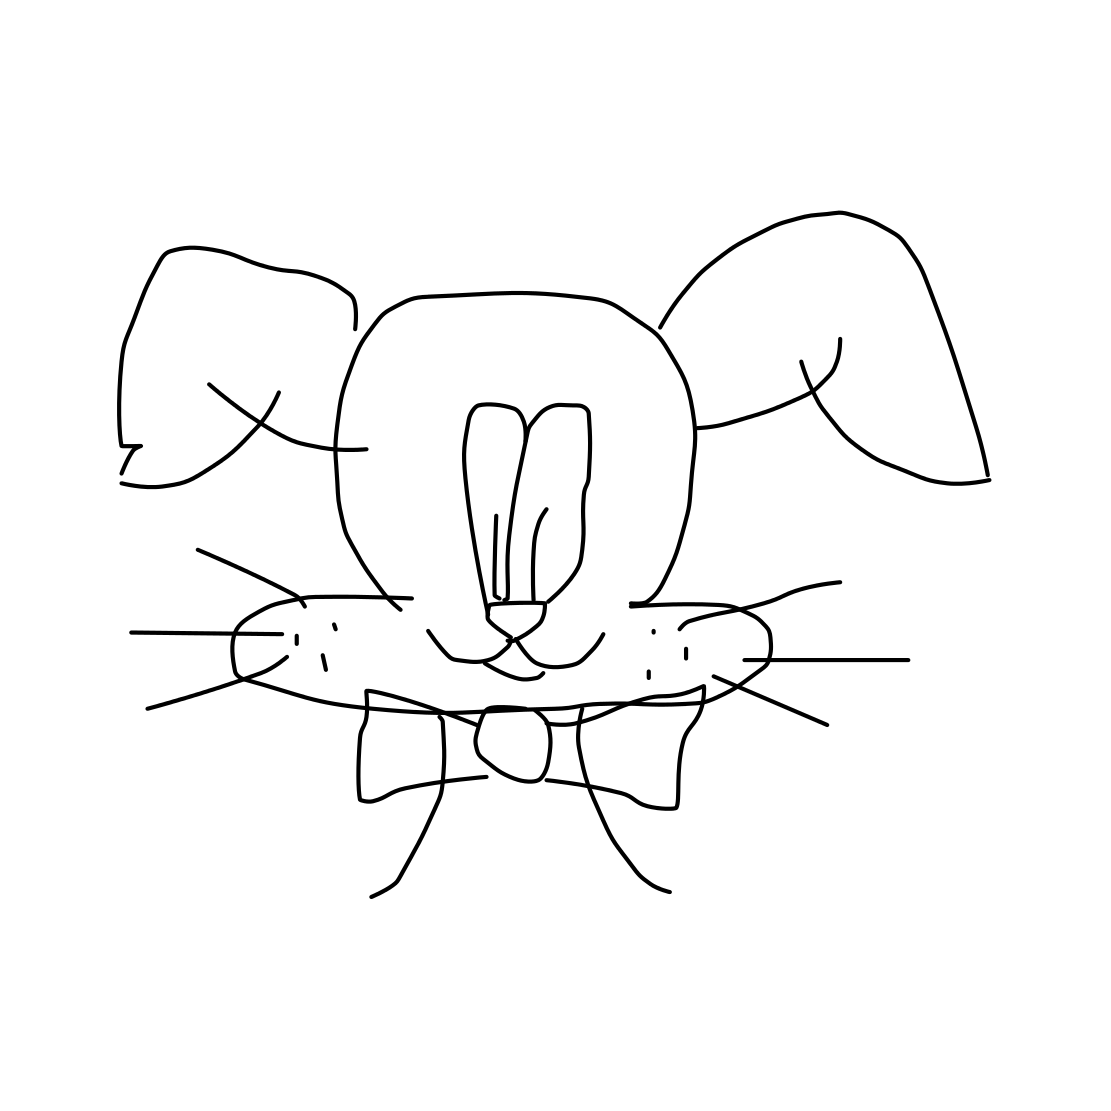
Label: rabbit